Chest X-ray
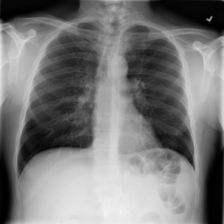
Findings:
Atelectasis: negative
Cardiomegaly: negative
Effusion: negative
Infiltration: positive
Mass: negative
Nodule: negative
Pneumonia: negative
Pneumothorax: negative
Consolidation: negative
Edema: negative
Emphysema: negative
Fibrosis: negative
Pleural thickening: negative
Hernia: negative